Question: When I use a match-case statement in Python in VS Code, it gives red squiggly lines and errors in the "problems" tab:

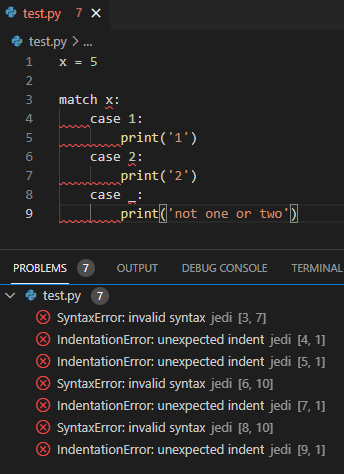
Answer: I got a response from one of the vscode-python devs on <URL>:
> Unfortunately Jedi (and it's underlying parser, parso) has not added support for the match statement yet. Please consider switching your language server to "Default"/"Pylance" as our Pylance language server already has support.
> As soon as Jedi makes a new release with match statement support we will take the update, but otherwise this is out of our hands. Since we have a language server that has support I'm a closing this issue.